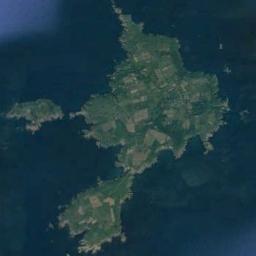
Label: island